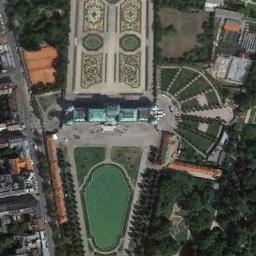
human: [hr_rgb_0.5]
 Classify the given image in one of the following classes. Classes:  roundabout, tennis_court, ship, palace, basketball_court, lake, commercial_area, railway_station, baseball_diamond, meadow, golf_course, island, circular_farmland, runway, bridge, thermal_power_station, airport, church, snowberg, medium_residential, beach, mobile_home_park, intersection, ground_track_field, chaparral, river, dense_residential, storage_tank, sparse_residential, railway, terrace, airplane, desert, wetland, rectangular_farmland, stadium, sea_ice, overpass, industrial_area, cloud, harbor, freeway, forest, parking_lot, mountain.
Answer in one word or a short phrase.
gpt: palace